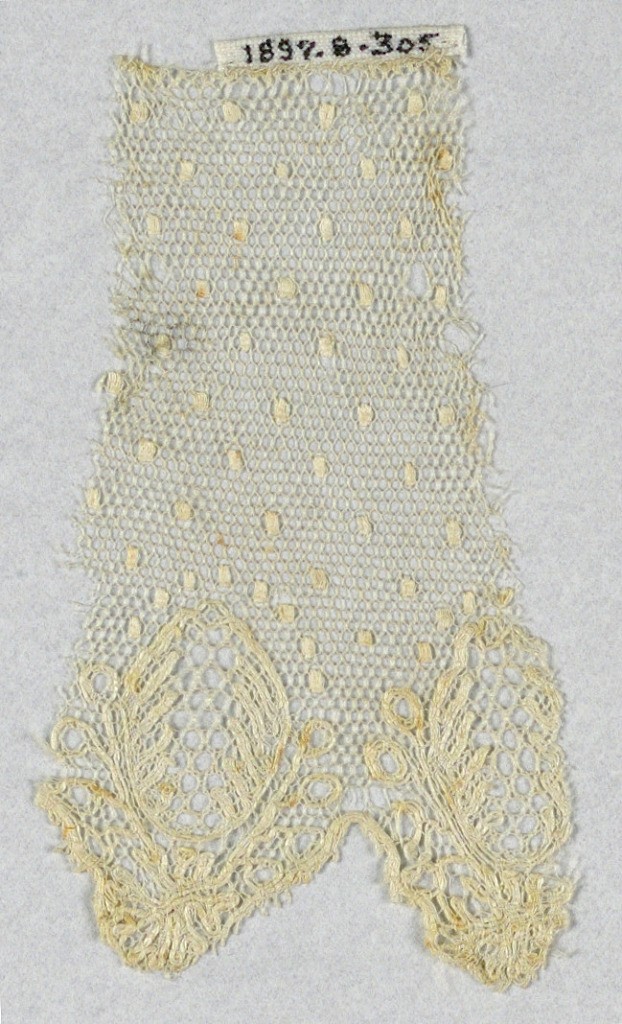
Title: Fragment
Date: early 19th century
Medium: linen Technique: bobbin lace (Lille-style with heavy outlining thread)
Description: Fragment of Lille type bobbin lace.